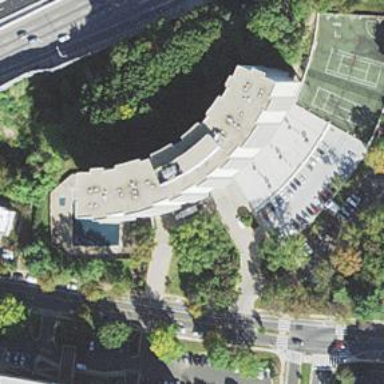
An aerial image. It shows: Multi-storey parking building.